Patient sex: F
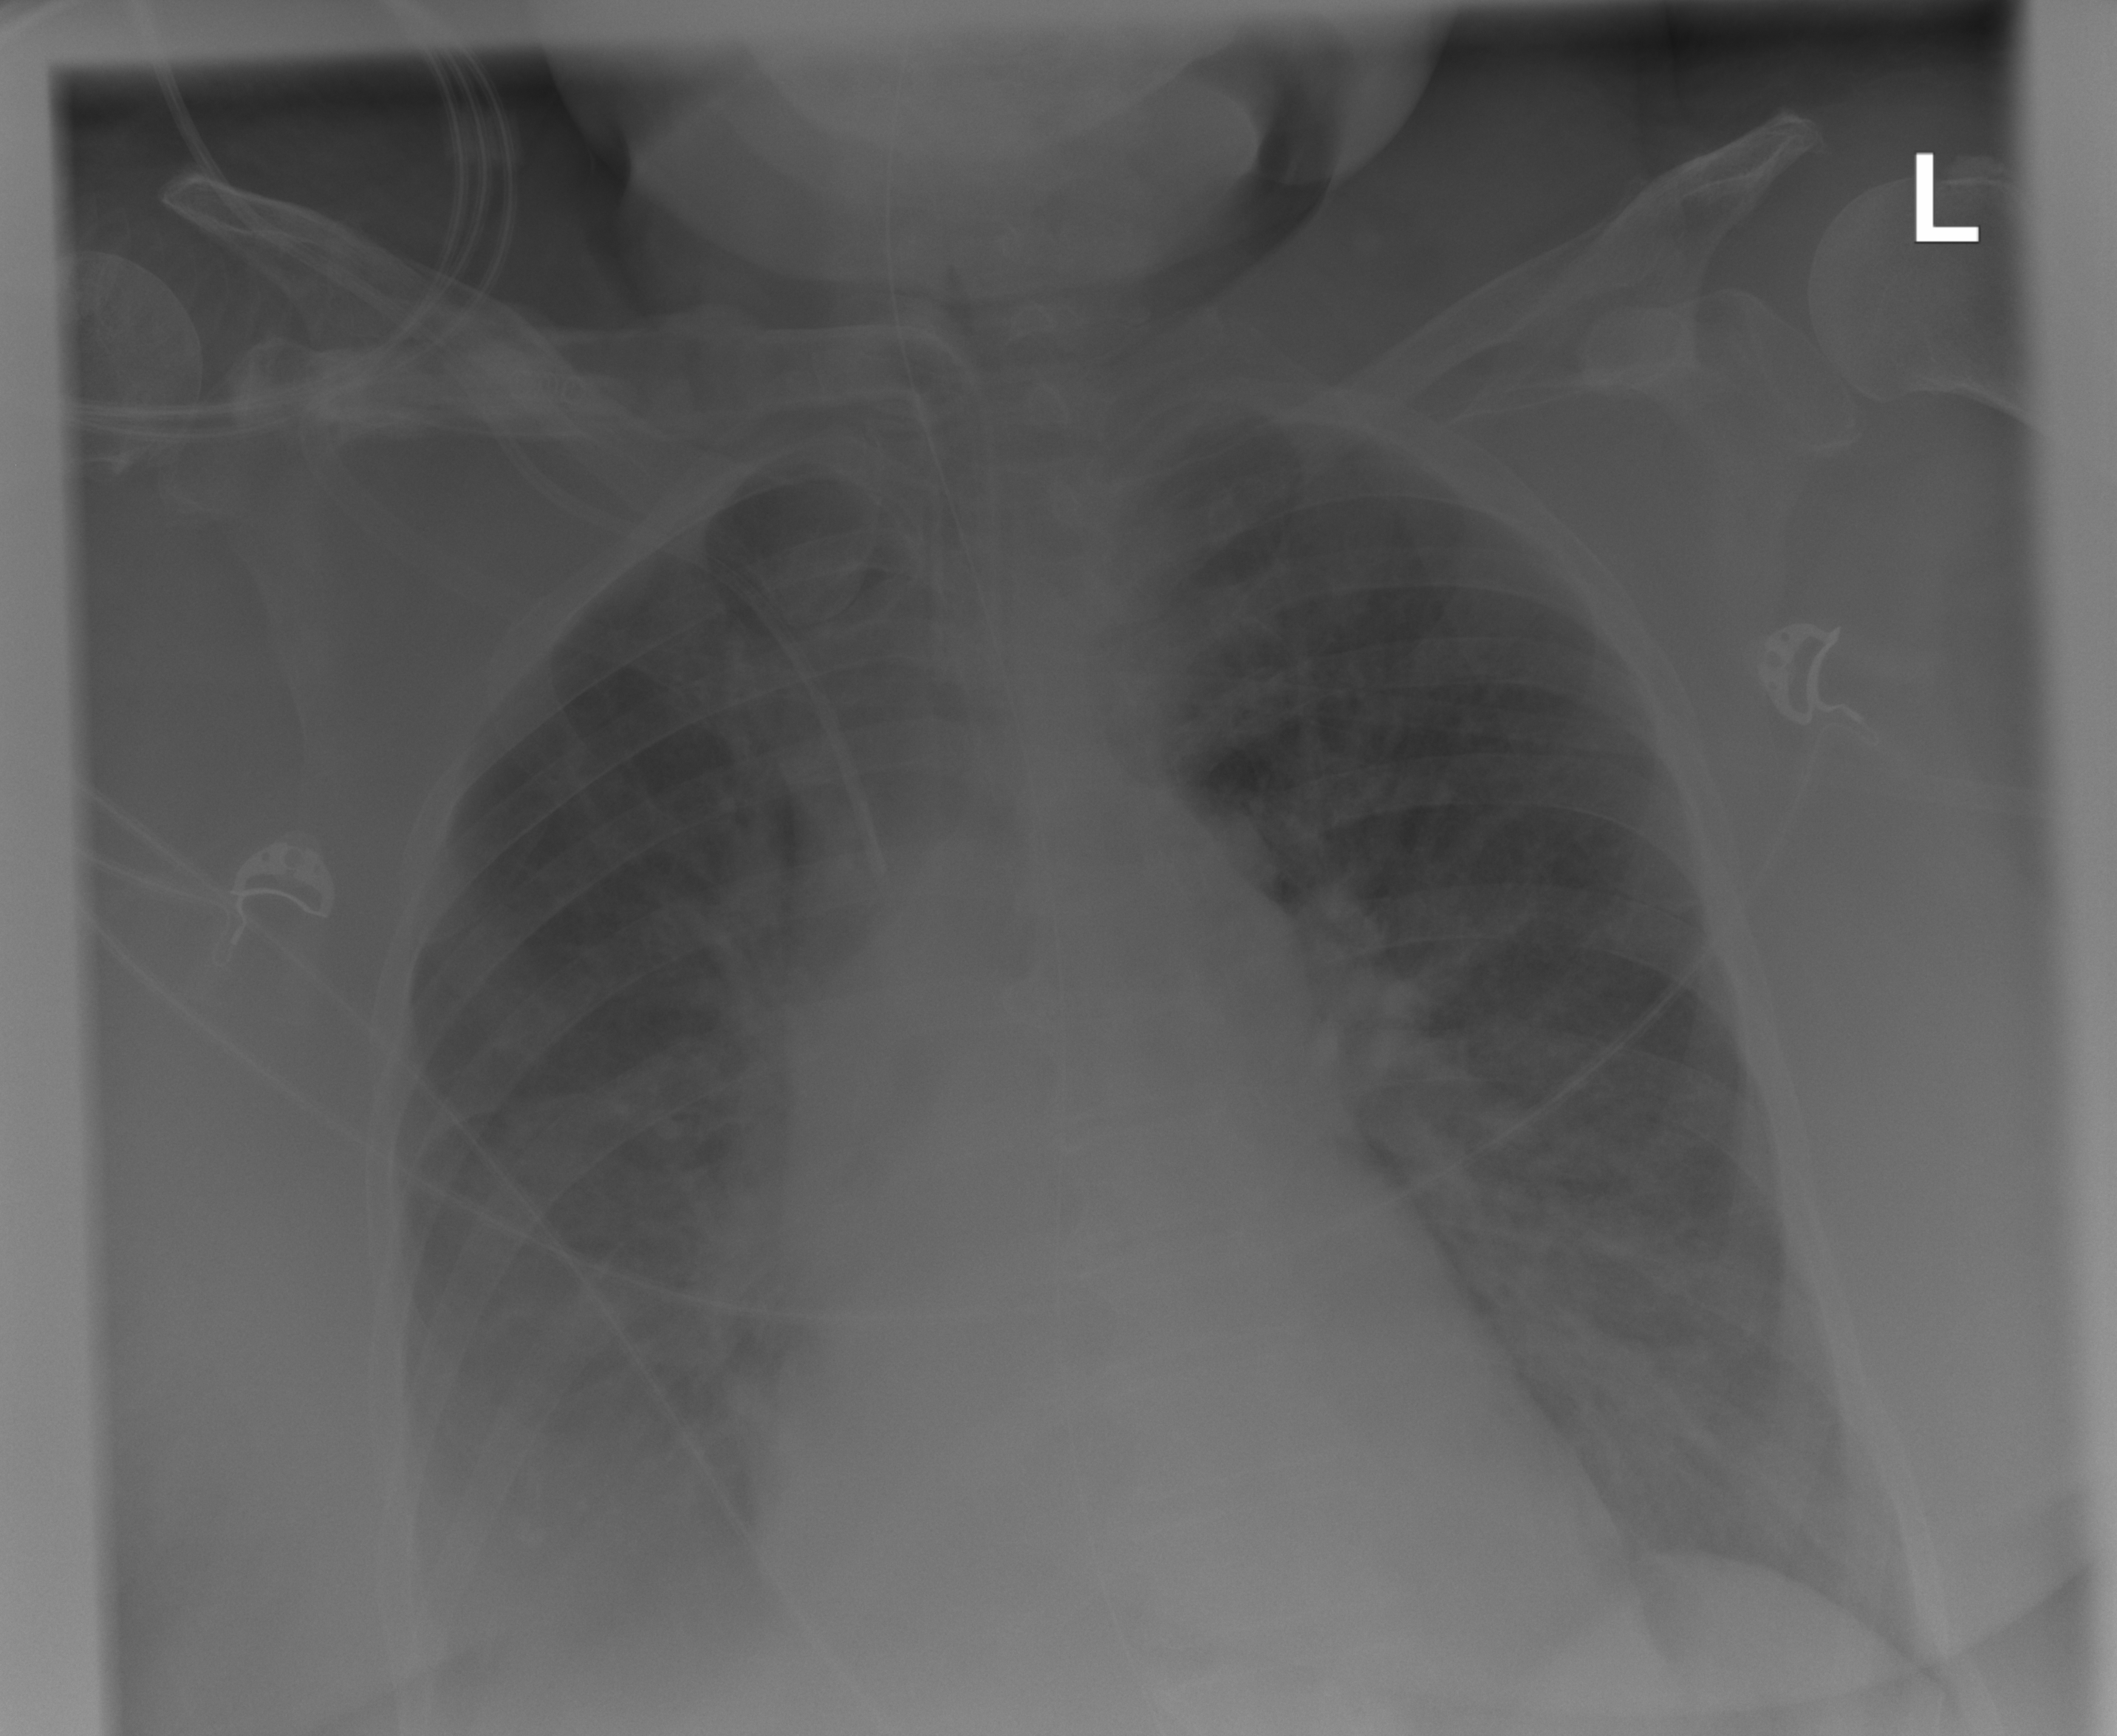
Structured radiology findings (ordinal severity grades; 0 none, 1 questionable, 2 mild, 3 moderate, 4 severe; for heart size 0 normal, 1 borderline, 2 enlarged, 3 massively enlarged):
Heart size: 2
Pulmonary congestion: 2
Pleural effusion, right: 2
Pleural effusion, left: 0
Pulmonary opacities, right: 2
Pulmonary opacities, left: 2
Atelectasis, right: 2
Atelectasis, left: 2